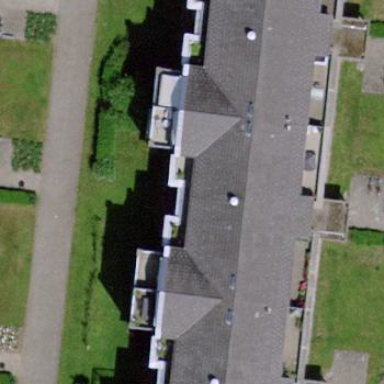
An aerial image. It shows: Gabled roof apartments building.